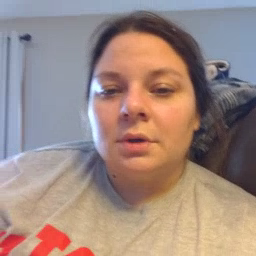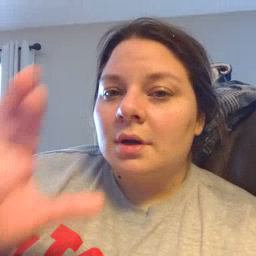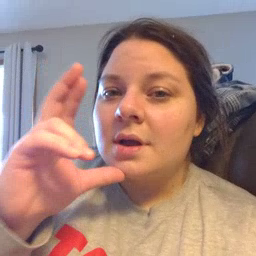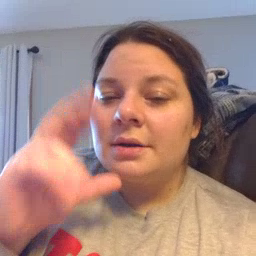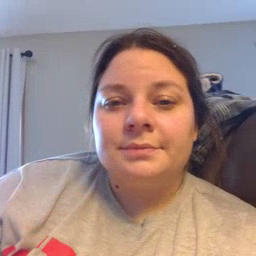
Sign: hen